Field crop: maize
Growth stage: 2
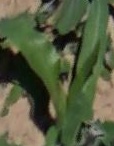
Species: maize